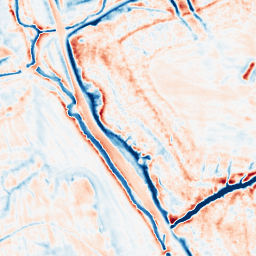
Category: multiscale
Decomposition family: dog_multiscale
Decomposition parameters: sigma_ratio: 2
n_scales: 3
base_sigma: 0.5
Upsampling method: sinc_hamming
Upsampling parameters: scale: 2
kernel_size: 8
Upsampling scale: 2